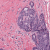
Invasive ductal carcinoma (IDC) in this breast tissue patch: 0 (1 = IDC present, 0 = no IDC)